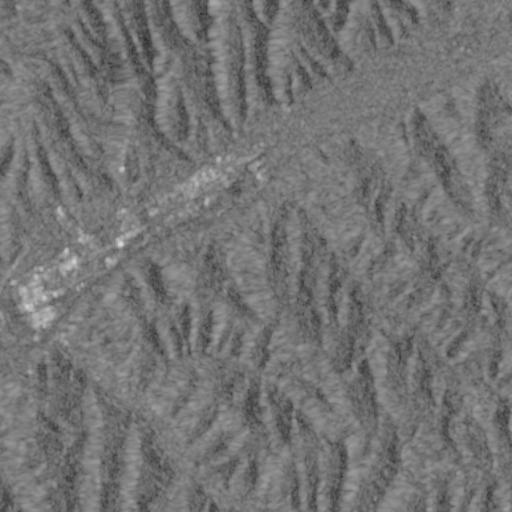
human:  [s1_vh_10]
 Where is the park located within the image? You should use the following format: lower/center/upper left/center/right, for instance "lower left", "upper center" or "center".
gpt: The park is located in the center of the image.
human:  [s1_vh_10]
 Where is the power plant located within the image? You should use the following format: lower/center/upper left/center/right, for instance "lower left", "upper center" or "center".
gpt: The power plant is located in the lower left of the image.
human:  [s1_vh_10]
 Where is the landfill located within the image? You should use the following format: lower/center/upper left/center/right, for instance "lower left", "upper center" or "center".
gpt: There is no landfill in the image.

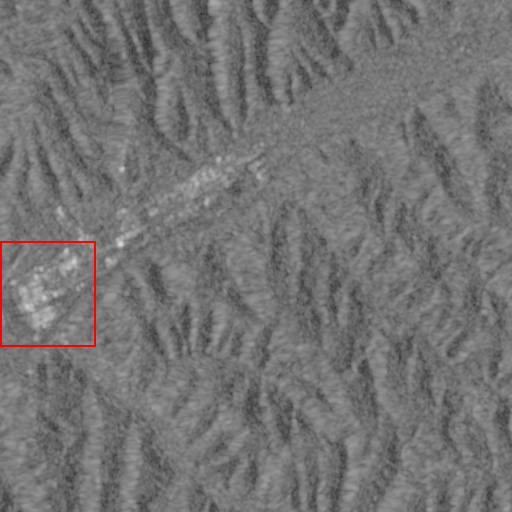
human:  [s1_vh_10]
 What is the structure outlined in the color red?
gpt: The structure outlined in red is a power plant.
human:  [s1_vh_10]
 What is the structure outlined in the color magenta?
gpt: There is no magenta outline.